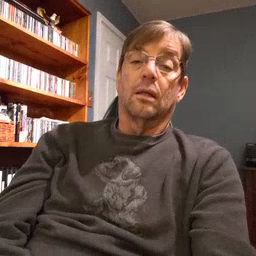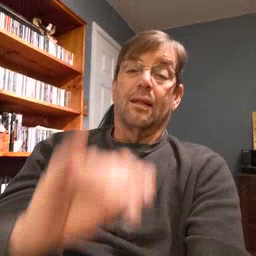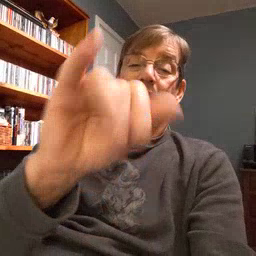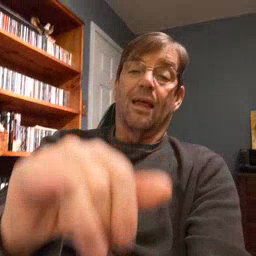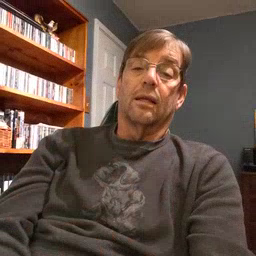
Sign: that